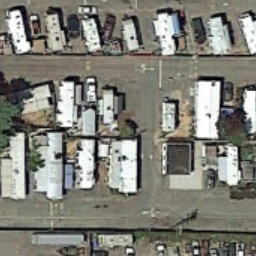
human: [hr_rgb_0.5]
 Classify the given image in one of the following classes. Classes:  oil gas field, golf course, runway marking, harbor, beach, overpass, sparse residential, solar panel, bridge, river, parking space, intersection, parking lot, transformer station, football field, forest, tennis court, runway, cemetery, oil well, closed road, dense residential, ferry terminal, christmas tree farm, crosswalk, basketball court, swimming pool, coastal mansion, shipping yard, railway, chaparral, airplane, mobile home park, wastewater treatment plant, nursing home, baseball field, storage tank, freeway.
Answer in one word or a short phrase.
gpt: mobile home park